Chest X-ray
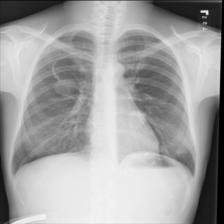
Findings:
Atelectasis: negative
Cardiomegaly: negative
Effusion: negative
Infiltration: negative
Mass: negative
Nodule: positive
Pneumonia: negative
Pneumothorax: negative
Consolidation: negative
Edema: negative
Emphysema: negative
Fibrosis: negative
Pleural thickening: negative
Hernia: negative